Field crop: maize
Growth stage: 2
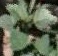
Species: datura